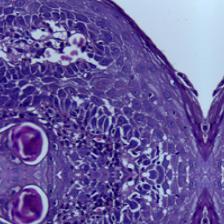
Diagnosis: OSCC